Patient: sex M, age 75
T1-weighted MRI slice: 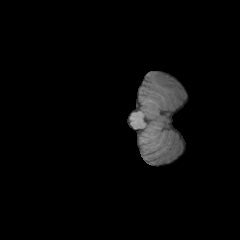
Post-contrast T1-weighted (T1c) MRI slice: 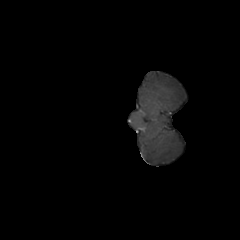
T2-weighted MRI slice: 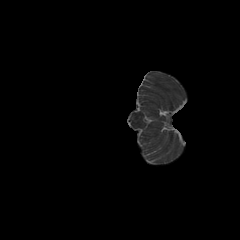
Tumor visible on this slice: no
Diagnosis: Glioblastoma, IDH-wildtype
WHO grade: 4